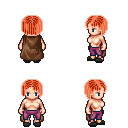
a pixel art fantasy rpg character, female body template, human, light skin, brown cape, magenta pants, red pageboy hairstyle, gray slippers, four views (front, back, left, right), 2x2 character sprite sheet, small pixel art, hard edges, no anti-aliasing